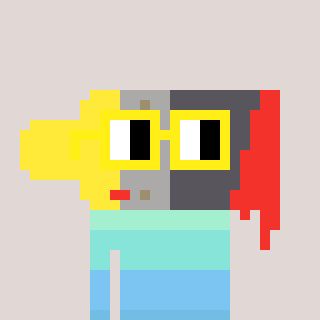
a pixel art character with square yellow glasses, a paintbrush-shaped head and a bege-colored body on a warm background